Aerial crown-view tile of a tropical tree (Barro Colorado Island, Panama), acquired 20250317:
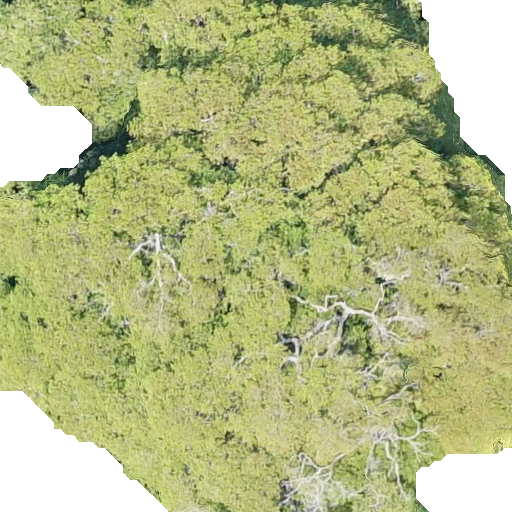
Species: Terminalia oblonga
GBIF accepted scientific name: Terminalia oblonga
Crown area: 429.402 m²